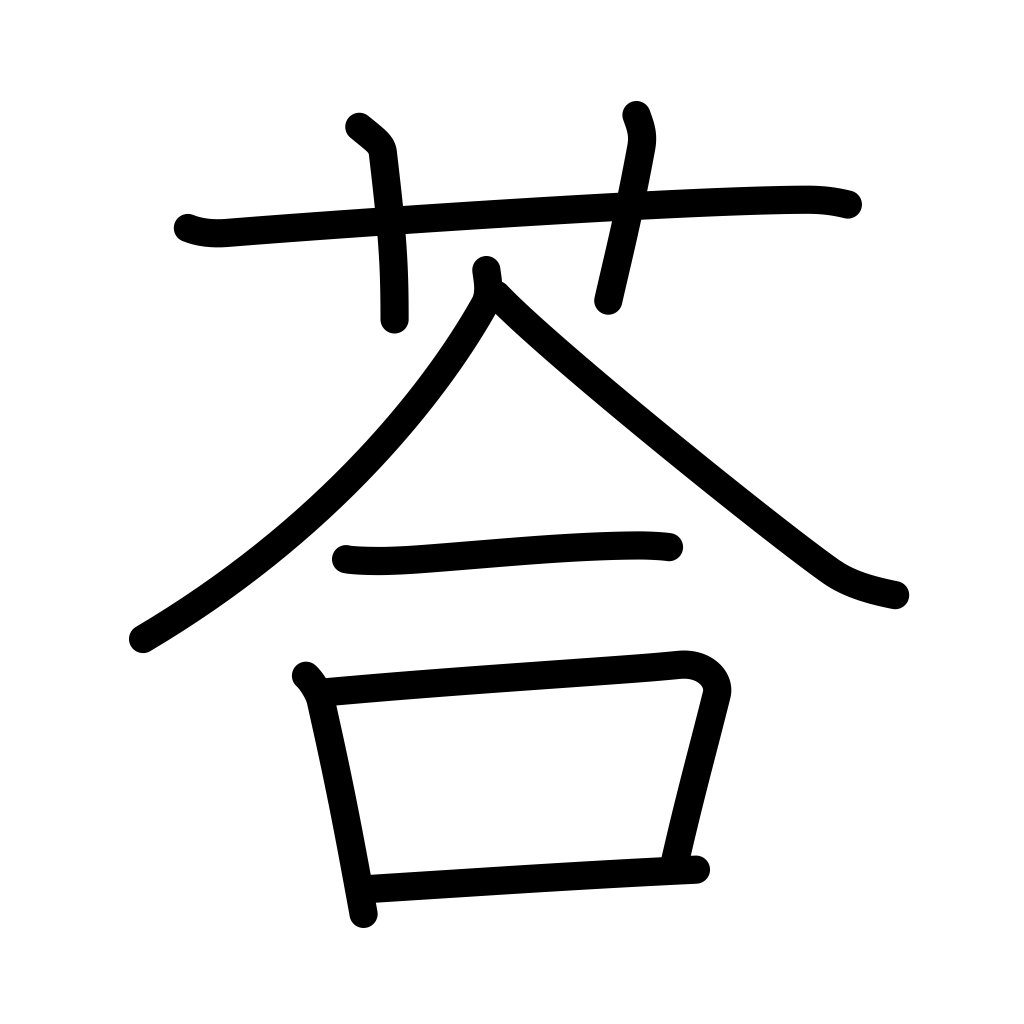
Meaning: adzuki beans, thick